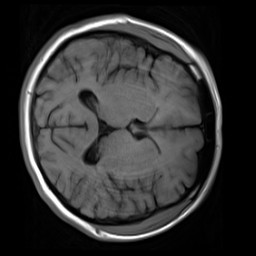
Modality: T1w
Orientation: axial
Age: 25
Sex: female
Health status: healthy
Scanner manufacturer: siemens
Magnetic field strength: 3 T
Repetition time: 4.1 s
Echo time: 0.0085 s